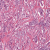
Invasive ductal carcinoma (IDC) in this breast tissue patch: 1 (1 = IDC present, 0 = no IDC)